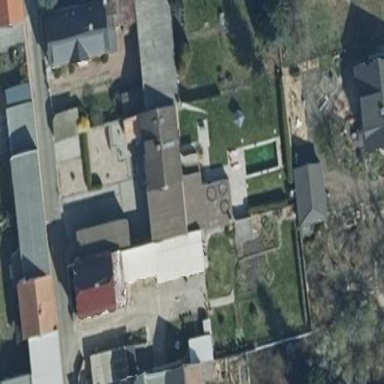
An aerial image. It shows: Simple house.